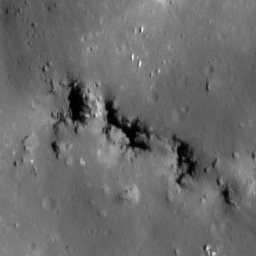
Pit: Tycho 15b
Host crater: Tycho
Host type: impact_melt
Lunar coordinates: latitude -43.146, longitude 349.633